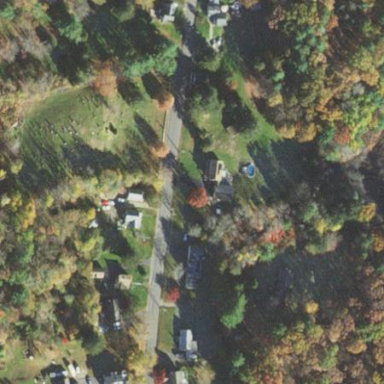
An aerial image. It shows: Cemetery area categorized as "Cemetery".